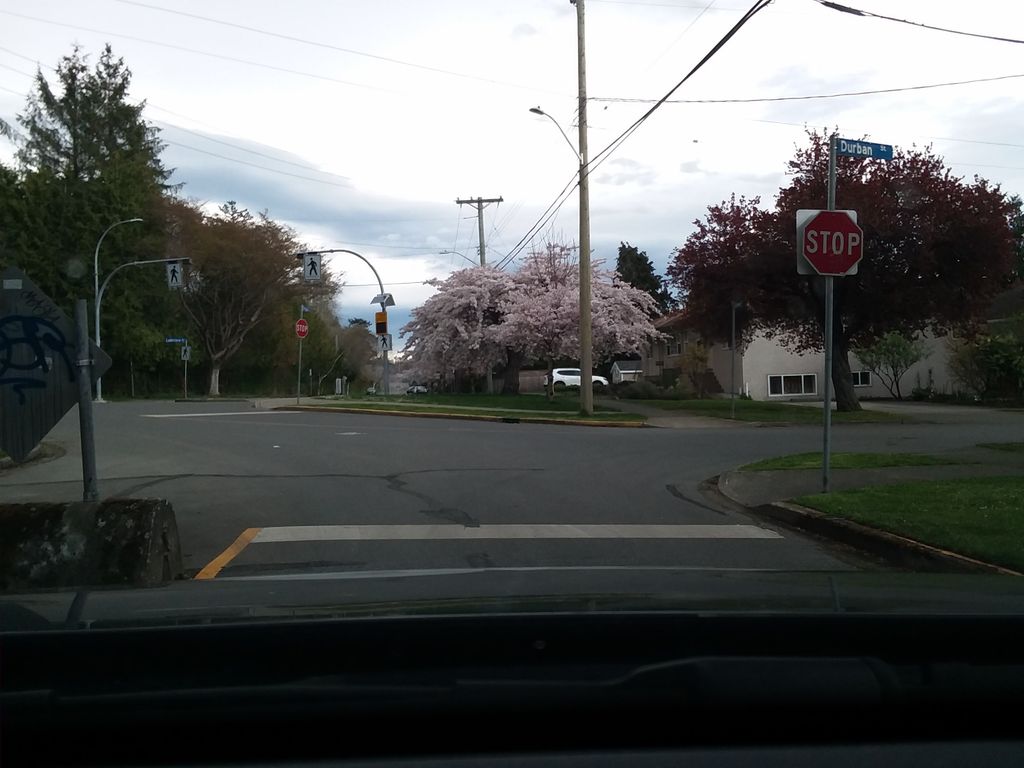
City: victoria